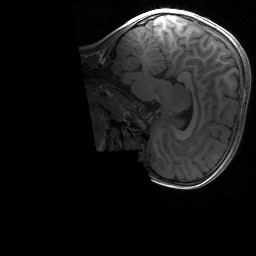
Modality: T1w
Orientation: sagittal
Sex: female
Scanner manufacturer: siemens
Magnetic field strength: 3 T
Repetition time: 1.9 s
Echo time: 0.00243 s